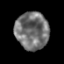
Tissue: prostate
Cell type: T cells
Senescence score: 0.315
Nuclear area (px): 1215
Mean DAPI intensity: 115.116